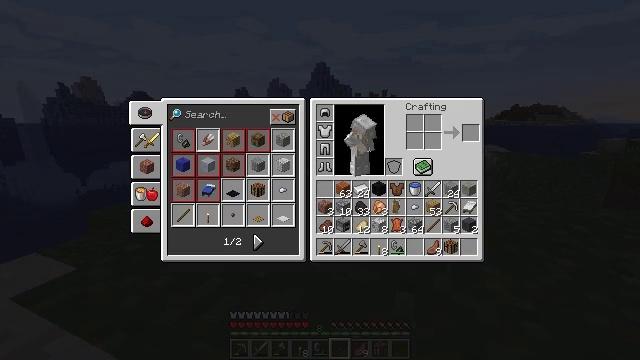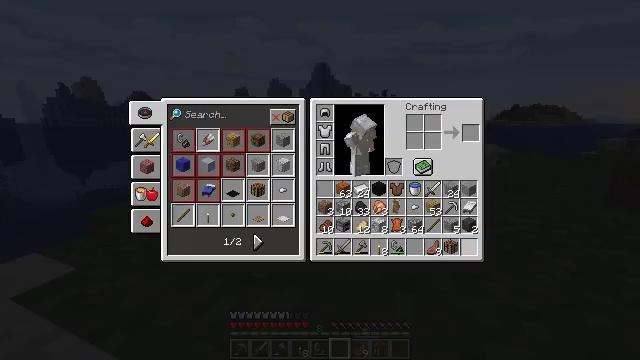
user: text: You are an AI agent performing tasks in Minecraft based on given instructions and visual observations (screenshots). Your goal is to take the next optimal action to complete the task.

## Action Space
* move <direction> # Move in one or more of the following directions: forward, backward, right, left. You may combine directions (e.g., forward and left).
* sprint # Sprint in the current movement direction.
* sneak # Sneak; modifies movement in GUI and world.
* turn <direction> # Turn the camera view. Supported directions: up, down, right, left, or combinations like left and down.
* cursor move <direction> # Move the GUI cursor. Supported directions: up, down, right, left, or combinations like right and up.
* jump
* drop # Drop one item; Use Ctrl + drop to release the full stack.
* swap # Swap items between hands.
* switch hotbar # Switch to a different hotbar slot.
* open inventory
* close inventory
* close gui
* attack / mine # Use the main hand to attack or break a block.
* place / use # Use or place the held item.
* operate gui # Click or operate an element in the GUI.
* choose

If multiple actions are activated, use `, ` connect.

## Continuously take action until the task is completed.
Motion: motion action
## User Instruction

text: Remove a clay ball from the inventory.
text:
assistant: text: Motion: cursor move left and down
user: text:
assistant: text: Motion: no_op